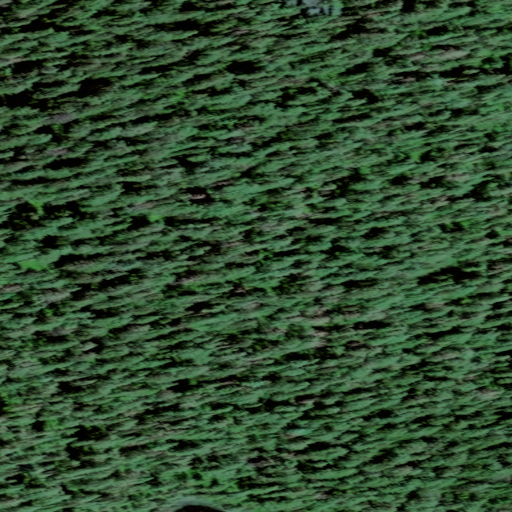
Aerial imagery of island in Alaska named Kriwoi Island containing only unknown